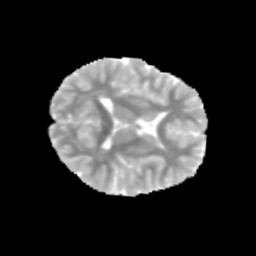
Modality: MD
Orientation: axial
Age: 11
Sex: male
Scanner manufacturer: siemens
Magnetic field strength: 3 T
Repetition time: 3.8 s
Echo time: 0.07 s